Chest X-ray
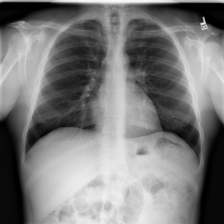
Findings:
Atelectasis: negative
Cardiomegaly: negative
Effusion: negative
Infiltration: negative
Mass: negative
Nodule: negative
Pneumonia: negative
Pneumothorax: negative
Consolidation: negative
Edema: negative
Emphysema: negative
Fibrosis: positive
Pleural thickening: negative
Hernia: negative